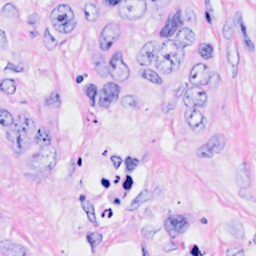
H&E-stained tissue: Breast